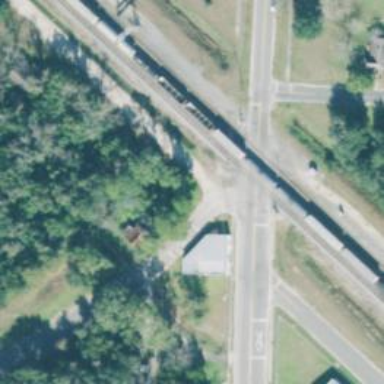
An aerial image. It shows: Level crossing with lights at railway intersection.